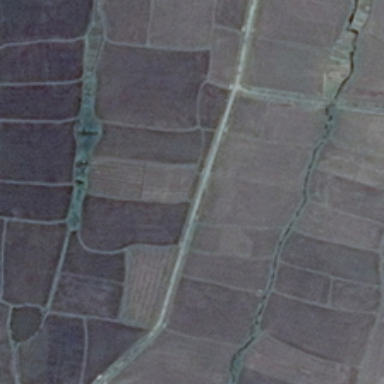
A road is in many pieces of brown farmlands .